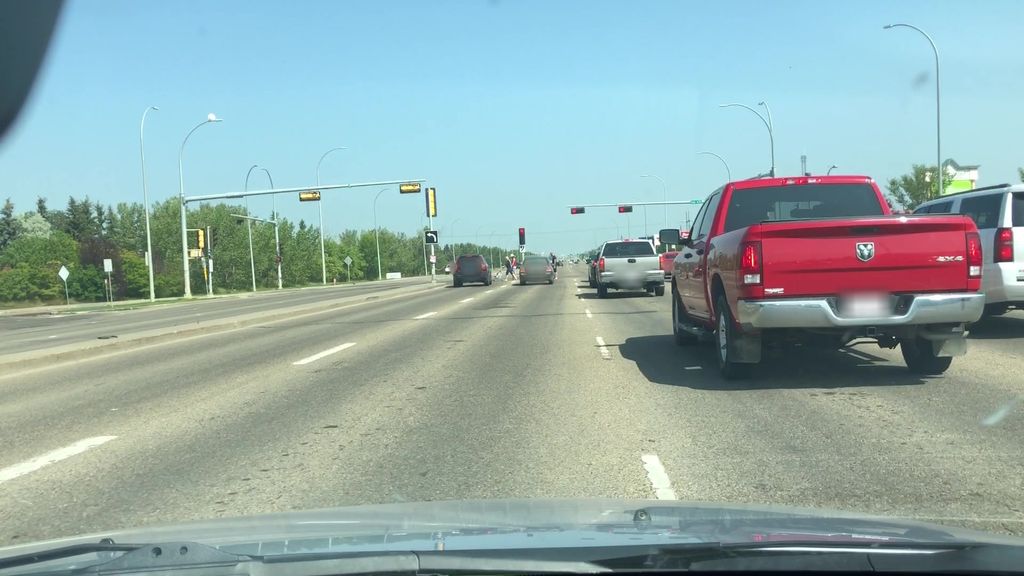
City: edmonton